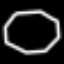
Label: octagon